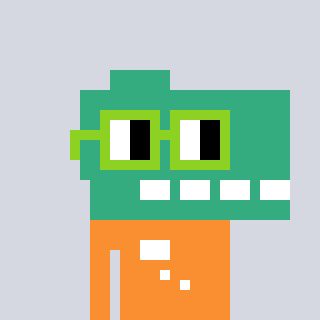
a pixel art character with square light green glasses, a dino-shaped head and a orange-colored body on a cool background